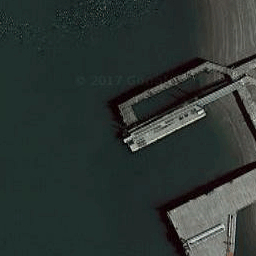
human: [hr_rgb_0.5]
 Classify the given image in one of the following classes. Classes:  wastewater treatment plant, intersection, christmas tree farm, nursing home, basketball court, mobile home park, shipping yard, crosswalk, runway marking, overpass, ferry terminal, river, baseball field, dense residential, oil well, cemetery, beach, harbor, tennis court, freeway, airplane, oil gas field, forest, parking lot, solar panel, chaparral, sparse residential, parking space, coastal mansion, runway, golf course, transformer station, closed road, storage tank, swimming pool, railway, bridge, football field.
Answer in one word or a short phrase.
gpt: ferry terminal